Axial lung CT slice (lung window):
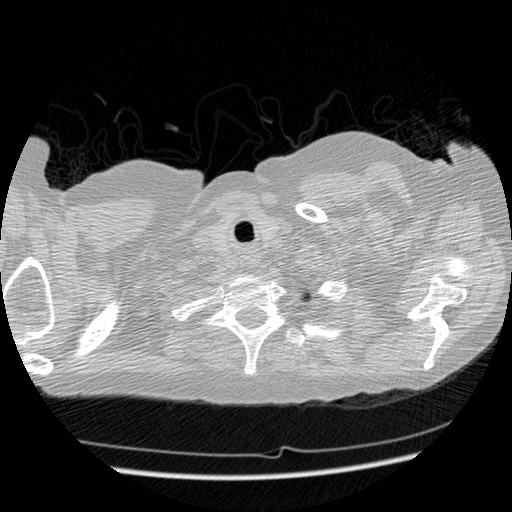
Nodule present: no